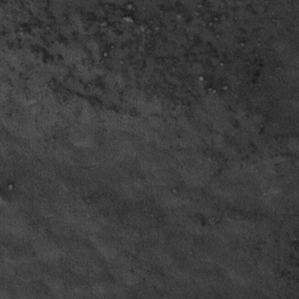
Label: frost